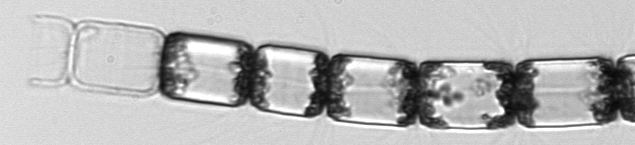
Label: Lauderia_annulata